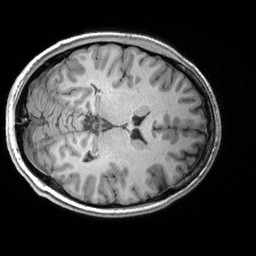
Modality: T1w
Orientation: axial
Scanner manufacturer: siemens
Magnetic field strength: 3 T
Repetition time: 2.53 s
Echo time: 0.00299 s